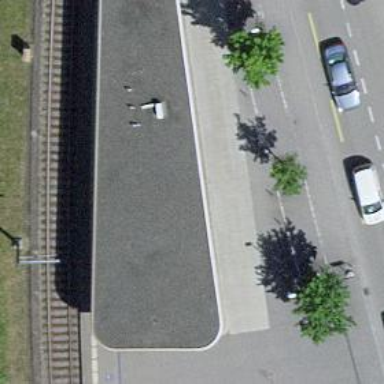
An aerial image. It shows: Kiosk.